五年级 · 度量几何学
世界上最大的洲是亚洲, 面积是 4400 万平方千米, 比欧洲面积的 4 倍还多 336 万平方千米。欧洲的面积是多少万平方千米？（用方程解答）
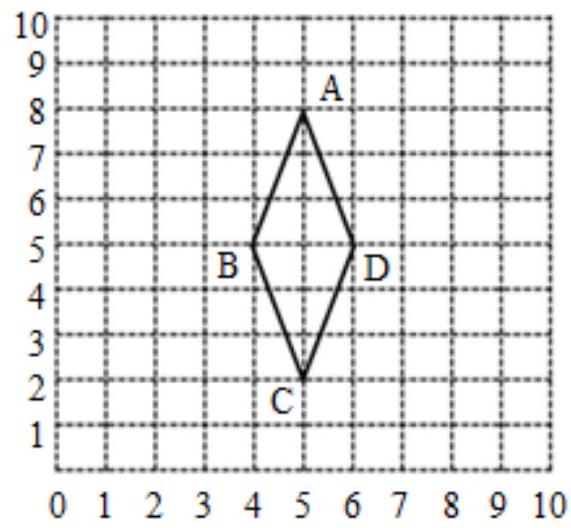
答案: 1016 万平方千【分析】此题的等量关系是：欧洲的面积 $	imes 4+336=$ 亚洲的面积, 设出欧洲的面积, 列方程解答。【详解】解：设欧洲的面积为 $x$ 万平方千米, 由题意得, $4 x+336=4400$$4 x+336-336=4400-336$$4 x=4064$ $4 \mathrm{x} \div 4=4064 \div 4$$\mathrm{x}=1016$答: 欧洲的面积是 1016 万平方千米。